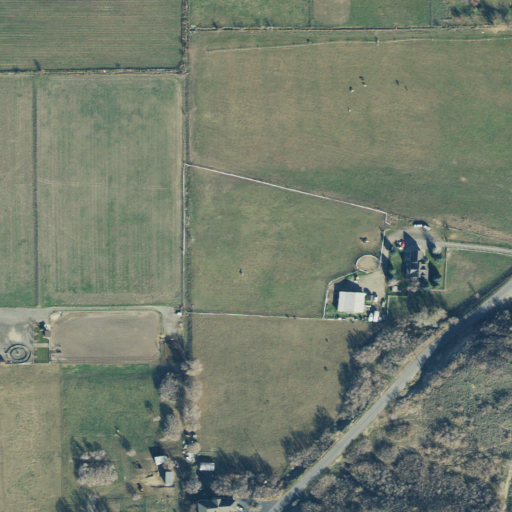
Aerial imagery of valley in Utah named Water Canyon containing pasture, cultivated crops, open development, and low intensity development